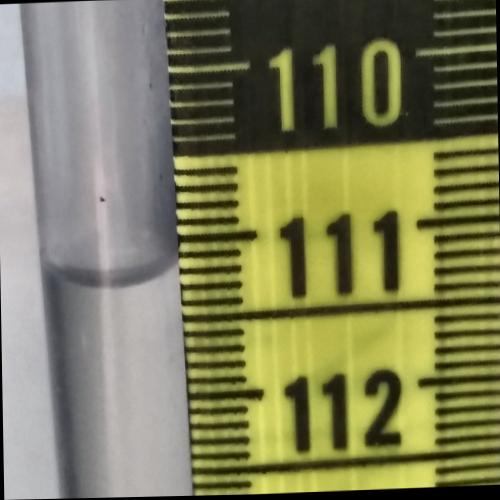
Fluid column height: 111.2 cm